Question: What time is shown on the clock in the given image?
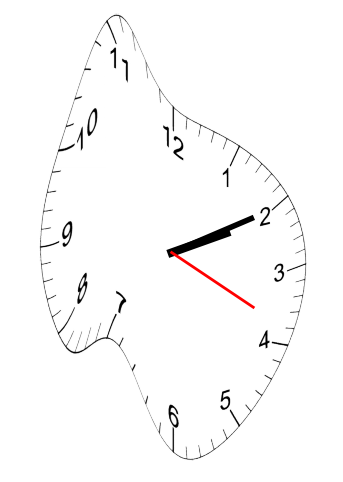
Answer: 02:10:19